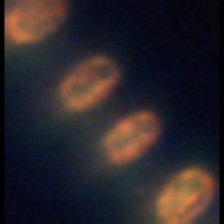
Taxon: Thalassiosira
Group: Diatoms